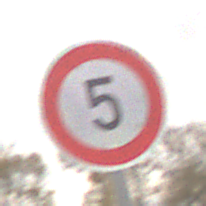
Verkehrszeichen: Geschwindigkeit5
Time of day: MorningAfternoon
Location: Outdoor (Nature)
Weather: Overcast
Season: NotSpecified
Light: Natural